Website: macys
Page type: customer-info-address
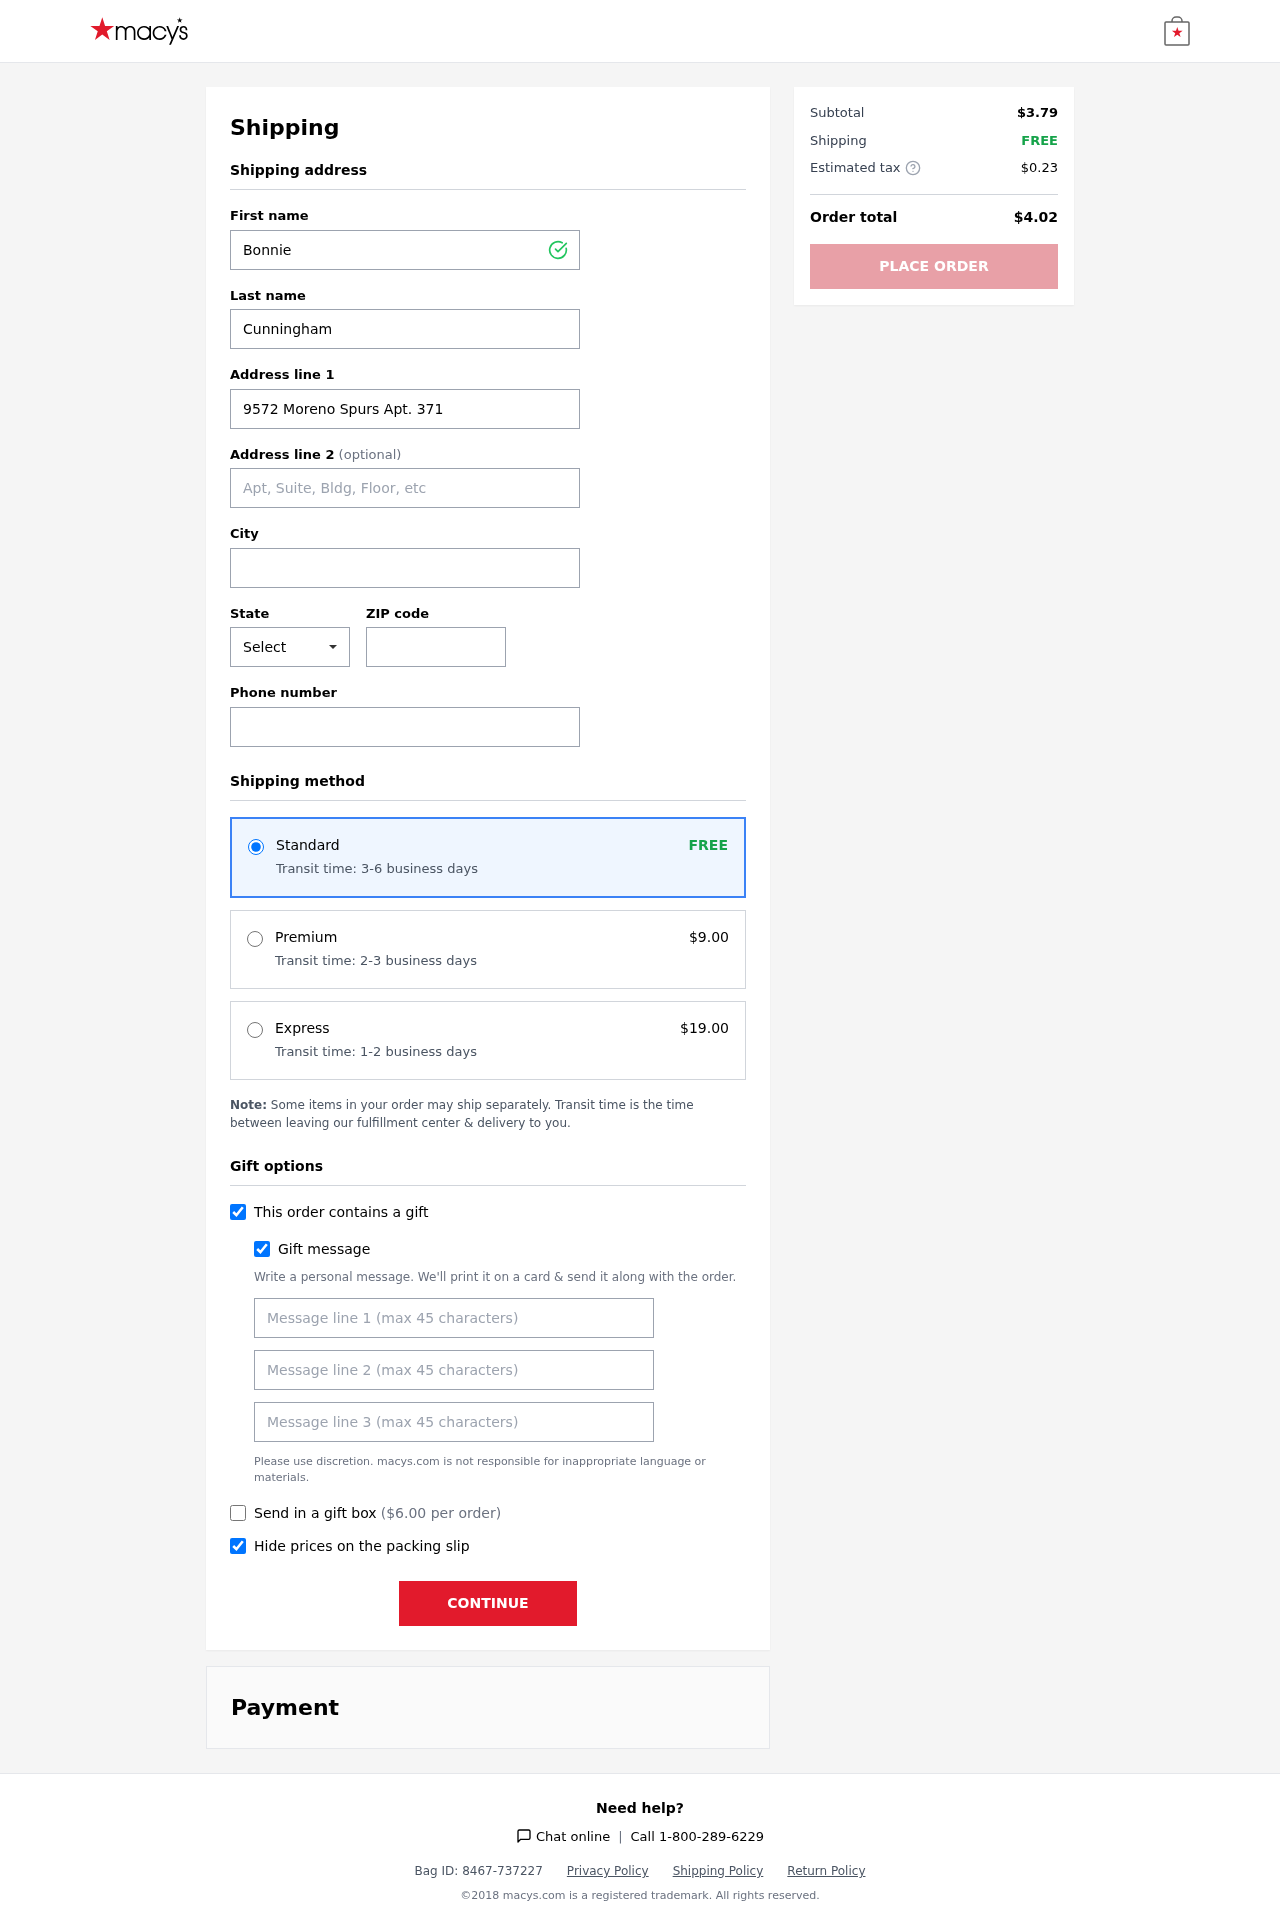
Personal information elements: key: PII_CITY
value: Erinfort
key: PII_FIRSTNAME
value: Bonnie
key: PII_GIFT_MESSAGE
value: Hey Maria, I thought these adorable little cookies would brighten your day and bring a sweet smile—just like you do for everyone around you! Enjoy the apple cinnamon goodness!  Bonnie
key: PII_LASTNAME
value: Cunningham
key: PII_PHONE
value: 7252413206
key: PII_POSTCODE
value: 36016
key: PII_STATE_ABBR
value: CO
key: PII_STREET
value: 9572 Moreno Spurs Apt. 371
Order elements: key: ORDER_SHIPPING_STANDARD
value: FREE
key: ORDER_SHIPPING_STANDARD_TIME
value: Transit time: 3-6 business days
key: ORDER_SHIPPING_PREMIUM
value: $9.00
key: ORDER_SHIPPING_PREMIUM_TIME
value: Transit time: 2-3 business days
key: ORDER_SHIPPING_EXPRESS
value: $19.00
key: ORDER_SHIPPING_EXPRESS_TIME
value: Transit time: 1-2 business days
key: ORDER_GIFT_BOX_FEE
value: $6.00
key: ORDER_SUBTOTAL
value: $3.79
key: ORDER_SHIPPING_COST
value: FREE
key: ORDER_TAX
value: $0.23
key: ORDER_TOTAL
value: $4.02